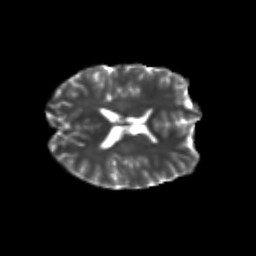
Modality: T2w
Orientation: axial
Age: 24
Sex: male
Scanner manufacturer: siemens
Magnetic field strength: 3 T
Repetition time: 3.5 s
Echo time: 0.104 s